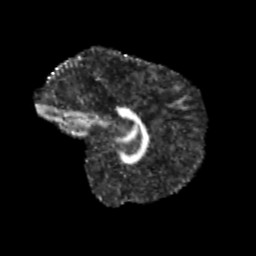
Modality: FA
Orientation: sagittal
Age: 9
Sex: male
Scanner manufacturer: siemens
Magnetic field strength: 3 T
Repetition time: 3.8 s
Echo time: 0.07 s